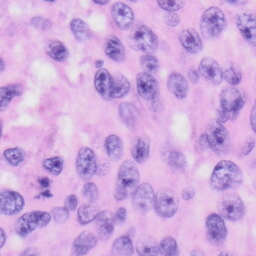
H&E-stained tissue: Skin